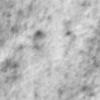
Label: no_change